Interaction volume radius: 5 \u00c5
Interaction volume height: 10 \u00c5
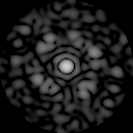
Disorder parameter: 0.8829